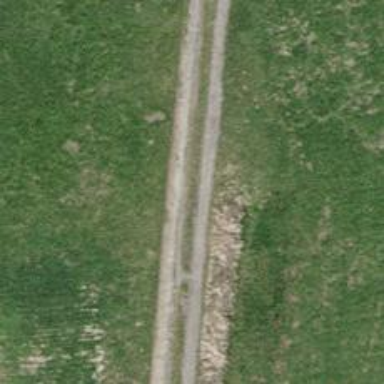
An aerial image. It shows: Gravel track with grade 3 tracktype.